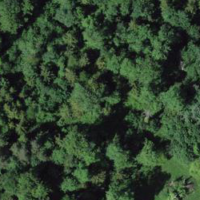
EUNIS habitat code: 41
Species observed at this site:
Lonicera acuminata
Trochulus hispidus
Prunus padus